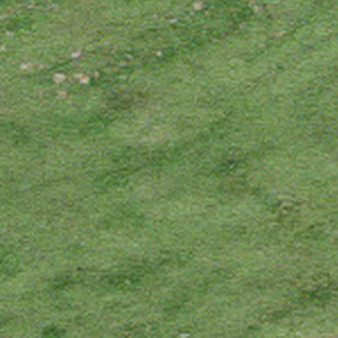
Label: other